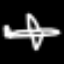
Label: airplane